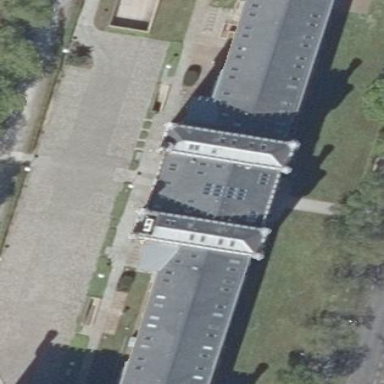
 used for commercial purposes. It has military barracks style and historical significance."